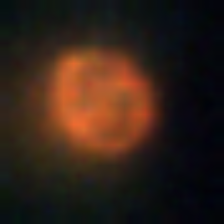
Taxon: Gymnodinium
Group: Dinoflagellates